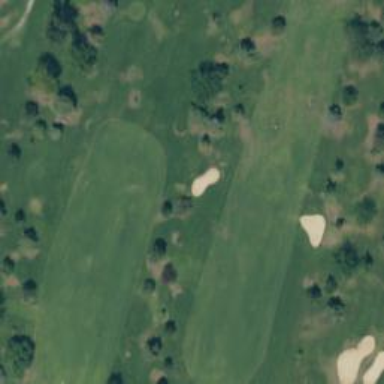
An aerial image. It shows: Golf hole.